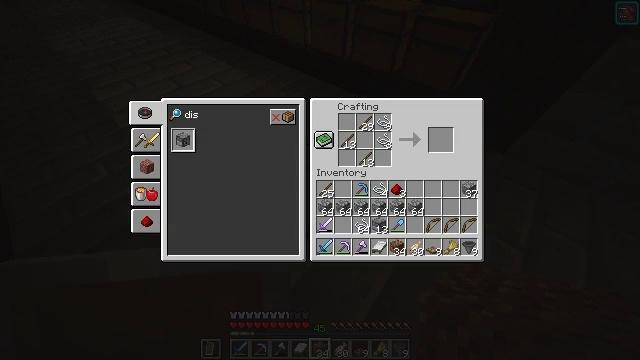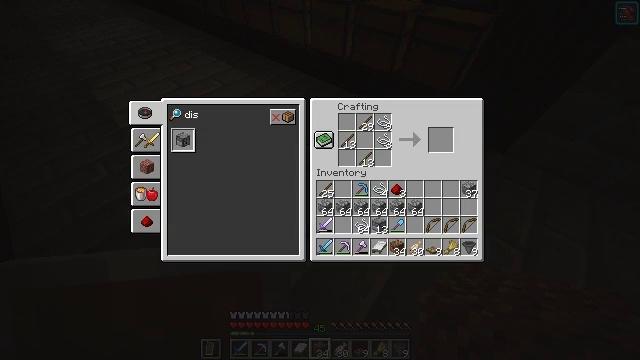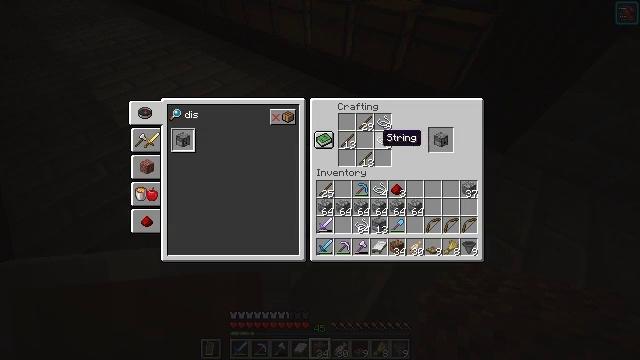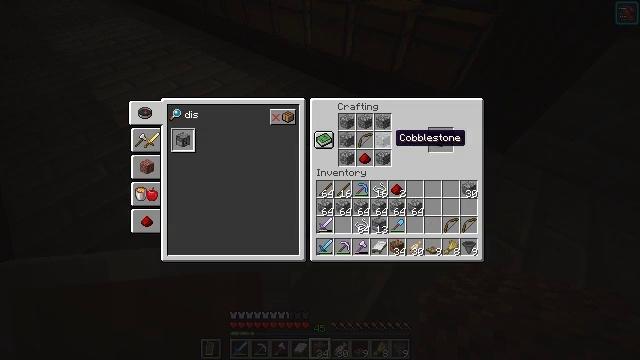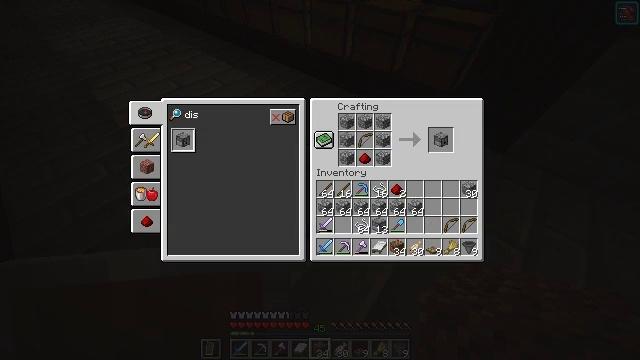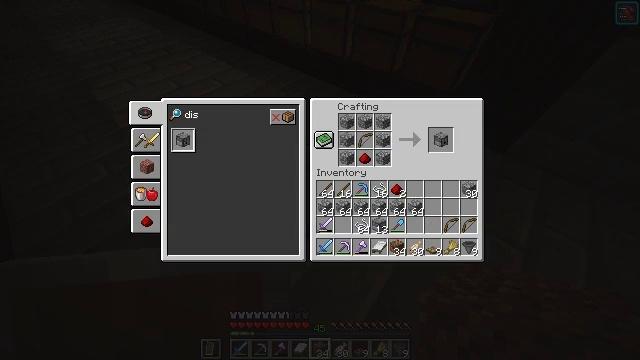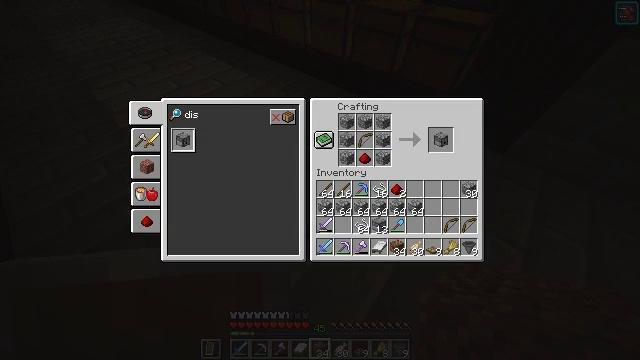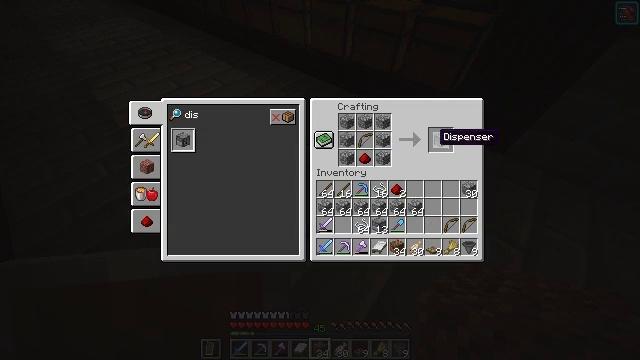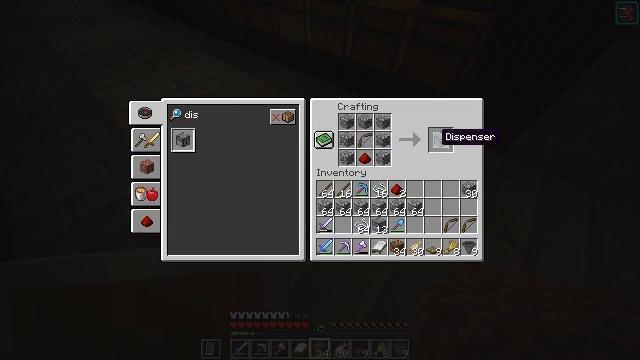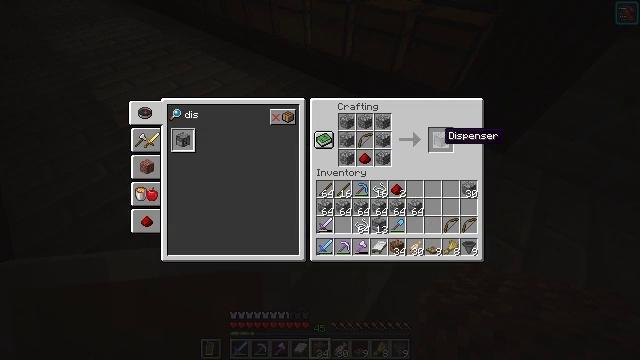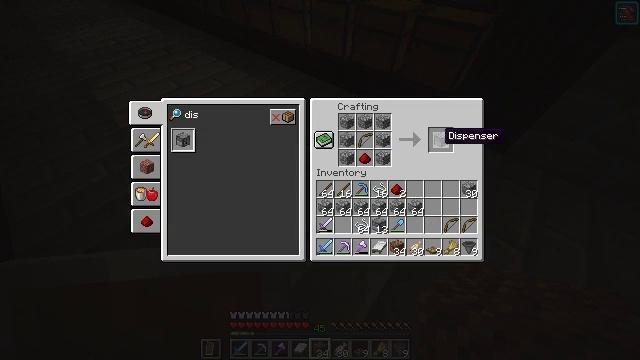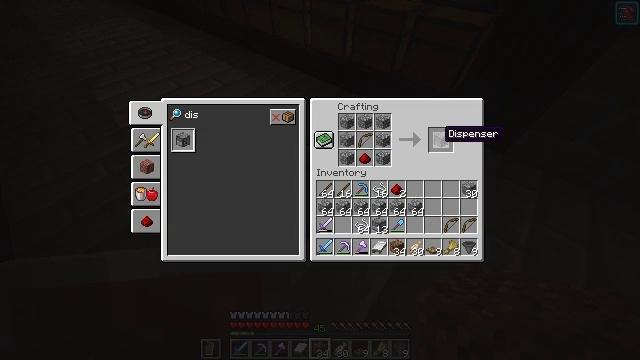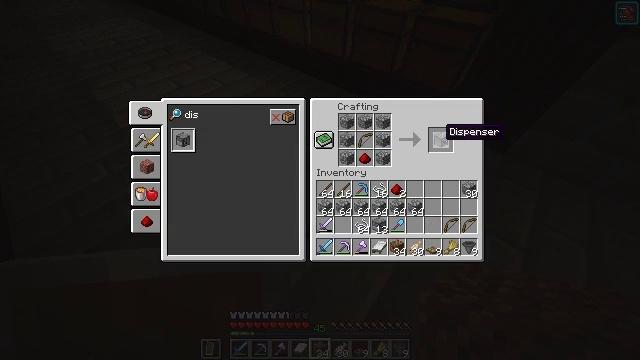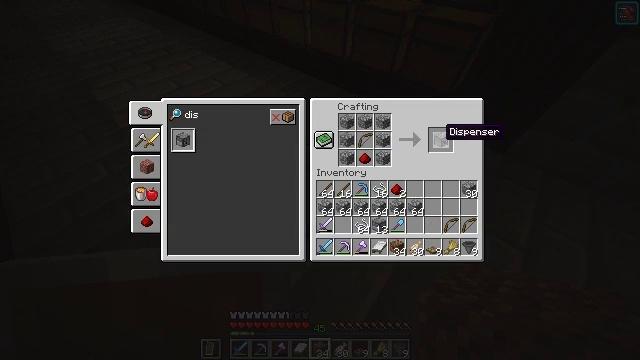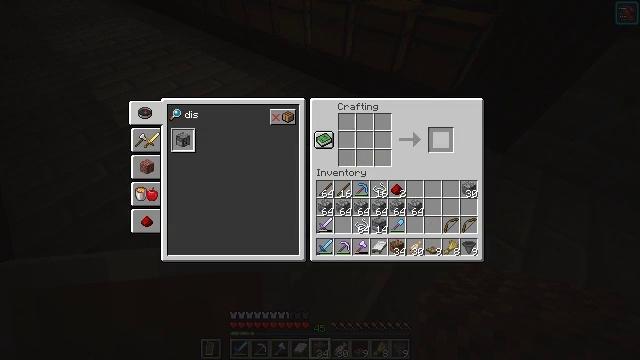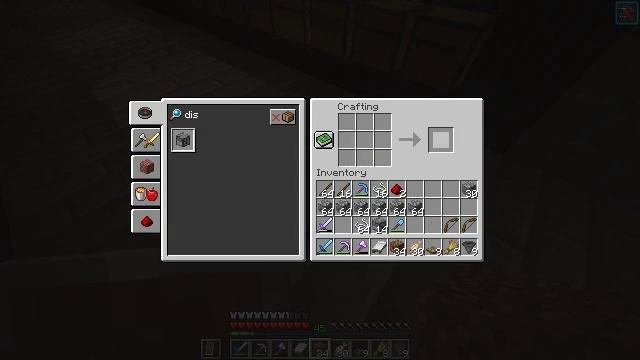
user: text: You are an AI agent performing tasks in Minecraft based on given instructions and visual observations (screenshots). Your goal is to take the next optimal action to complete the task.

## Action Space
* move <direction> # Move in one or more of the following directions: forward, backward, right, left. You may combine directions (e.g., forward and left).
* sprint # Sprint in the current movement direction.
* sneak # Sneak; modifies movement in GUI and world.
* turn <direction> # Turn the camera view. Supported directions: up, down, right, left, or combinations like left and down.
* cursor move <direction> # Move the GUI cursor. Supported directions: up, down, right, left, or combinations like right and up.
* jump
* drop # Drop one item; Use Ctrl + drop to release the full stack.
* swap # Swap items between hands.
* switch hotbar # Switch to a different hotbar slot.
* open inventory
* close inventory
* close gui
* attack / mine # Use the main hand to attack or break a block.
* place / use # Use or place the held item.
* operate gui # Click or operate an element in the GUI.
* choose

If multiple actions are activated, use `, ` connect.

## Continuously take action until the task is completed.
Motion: motion action
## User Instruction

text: Create a dispenser in the crafting table.
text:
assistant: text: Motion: sneak, cursor move right
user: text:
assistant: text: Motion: sneak, cursor move right
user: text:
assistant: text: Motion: sneak, cursor move right
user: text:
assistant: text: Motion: sneak, cursor move right
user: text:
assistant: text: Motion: sneak, cursor move right
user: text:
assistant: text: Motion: sneak
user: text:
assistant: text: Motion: sneak
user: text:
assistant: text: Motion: sneak
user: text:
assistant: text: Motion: sneak
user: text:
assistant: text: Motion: sneak
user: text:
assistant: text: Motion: sneak
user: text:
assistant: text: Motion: sneak
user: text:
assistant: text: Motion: sneak
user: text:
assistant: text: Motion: sneak, operate gui
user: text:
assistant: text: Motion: sneak, operate gui
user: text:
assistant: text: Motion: sneak, cursor move left
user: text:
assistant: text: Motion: sneak, cursor move left
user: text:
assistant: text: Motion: sneak, cursor move left
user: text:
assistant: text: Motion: sneak, cursor move left
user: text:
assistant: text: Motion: sneak, cursor move left
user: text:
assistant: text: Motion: sneak, cursor move left
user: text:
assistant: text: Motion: sneak, cursor move left
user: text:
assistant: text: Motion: sneak
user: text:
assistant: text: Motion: sneak
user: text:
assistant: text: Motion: sneak
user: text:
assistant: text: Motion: sneak
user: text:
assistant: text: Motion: sneak
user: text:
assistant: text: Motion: sneak
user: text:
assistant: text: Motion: sneak
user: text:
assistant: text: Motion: sneak